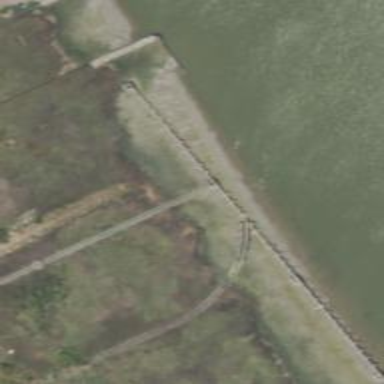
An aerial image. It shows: Pier that is in ruins.